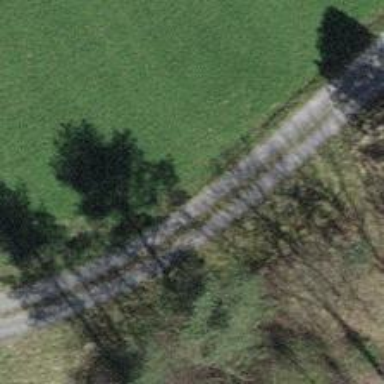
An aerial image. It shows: Gravel track with grade2 quality.